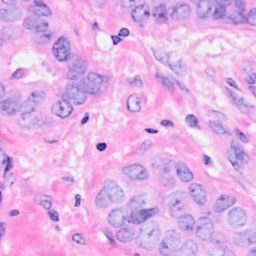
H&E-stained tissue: Breast